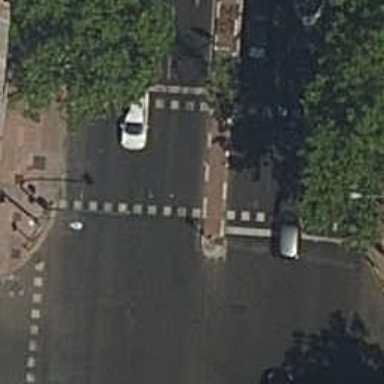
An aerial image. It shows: Kerb serving as barrier.